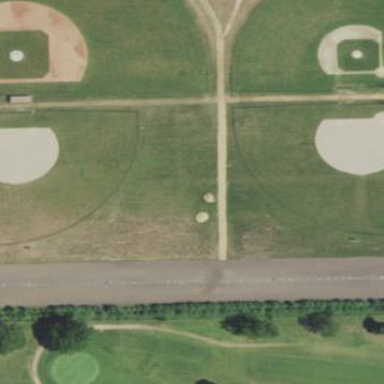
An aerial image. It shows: Grass pitch designated for softball.